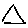
Label: triangle